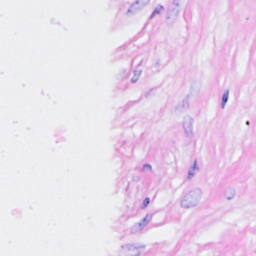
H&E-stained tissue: Breast